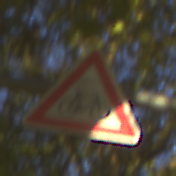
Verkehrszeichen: RadverkehrLinks
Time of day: SunriseSunset
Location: Outdoor (Nature)
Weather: PartlyCloudy
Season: NotSpecified
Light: Natural